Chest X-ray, AP view. Patient: 32 years old, sex F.
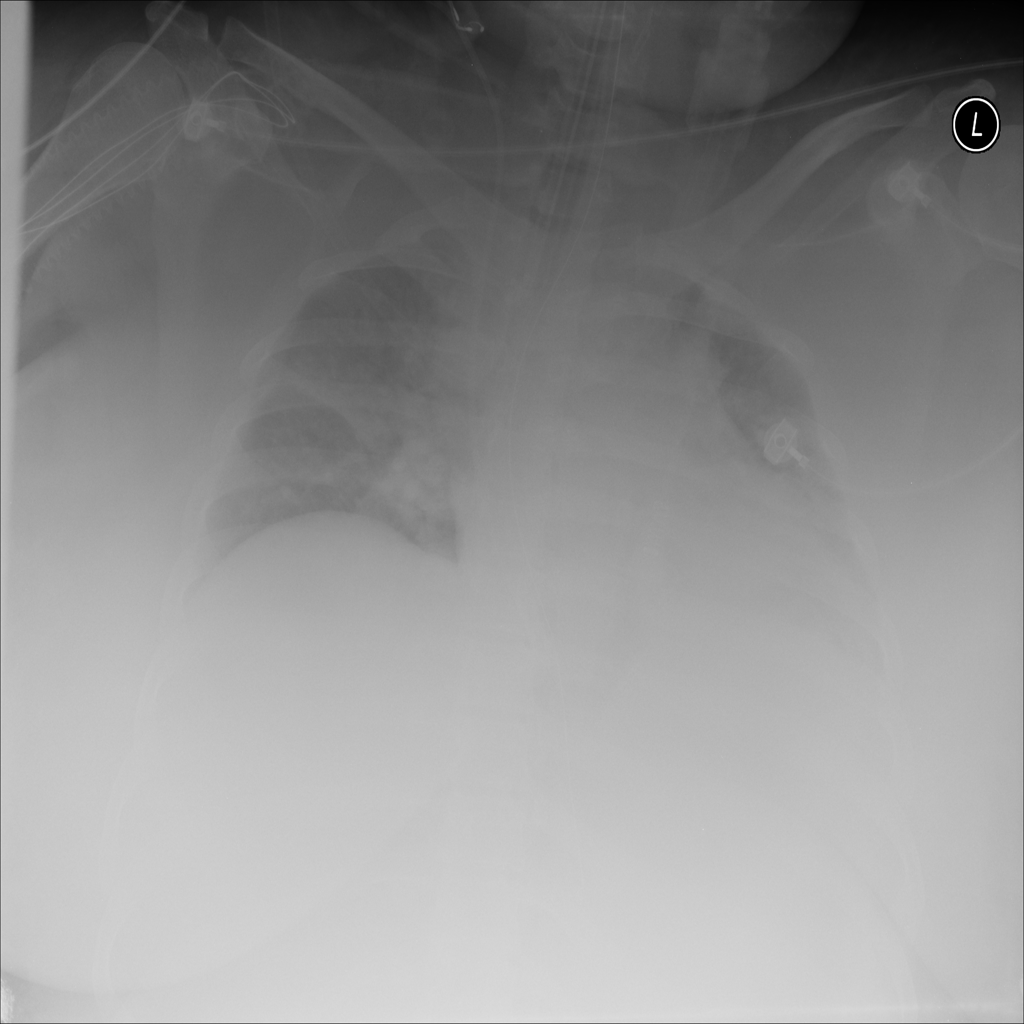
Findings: Atelectasis, Consolidation, Effusion, Pneumonia